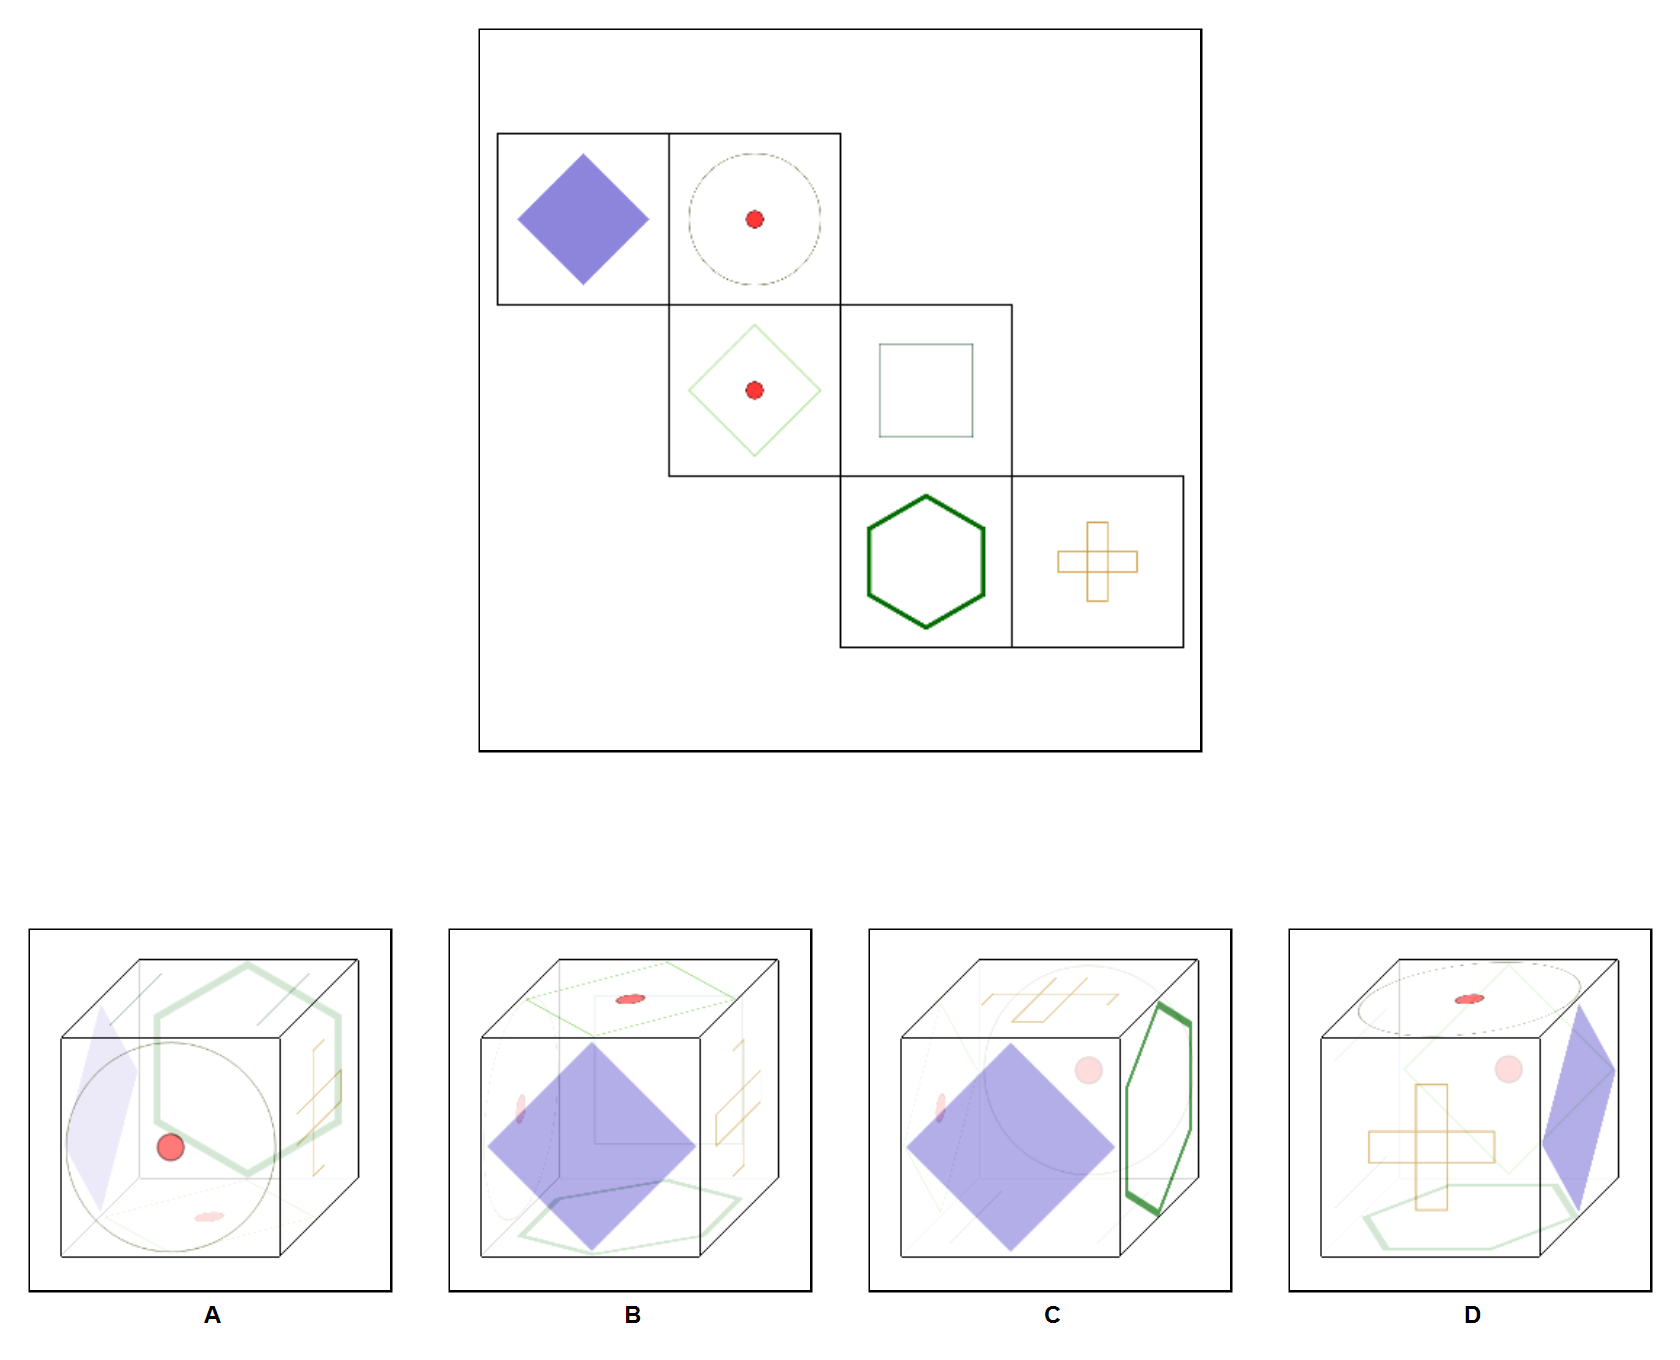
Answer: D